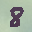
Label: 8